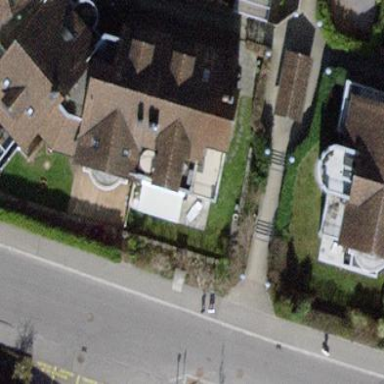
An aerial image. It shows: Terrace building.